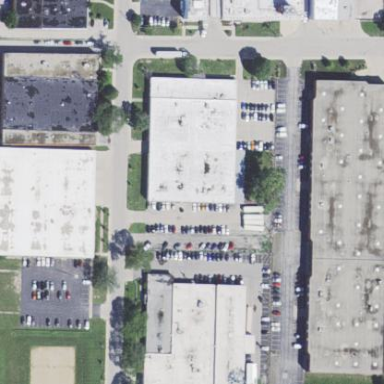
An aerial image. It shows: Industrial building used for commercial purposes.